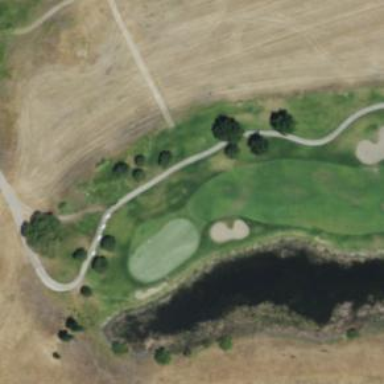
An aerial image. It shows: Golf hole.